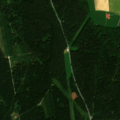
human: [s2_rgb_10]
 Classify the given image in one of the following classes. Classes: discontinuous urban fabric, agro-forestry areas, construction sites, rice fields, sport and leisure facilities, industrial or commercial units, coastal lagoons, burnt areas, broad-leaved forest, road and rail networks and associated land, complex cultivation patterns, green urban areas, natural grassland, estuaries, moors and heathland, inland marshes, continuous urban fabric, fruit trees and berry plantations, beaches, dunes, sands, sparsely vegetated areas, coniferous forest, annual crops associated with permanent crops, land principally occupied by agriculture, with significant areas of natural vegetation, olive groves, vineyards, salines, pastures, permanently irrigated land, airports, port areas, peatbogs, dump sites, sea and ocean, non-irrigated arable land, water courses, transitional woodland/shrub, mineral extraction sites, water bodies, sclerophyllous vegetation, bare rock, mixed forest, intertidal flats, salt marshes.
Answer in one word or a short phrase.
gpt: pastures, coniferous forest